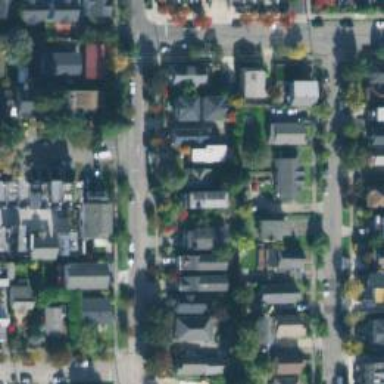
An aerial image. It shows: Residential road with separate sidewalk.